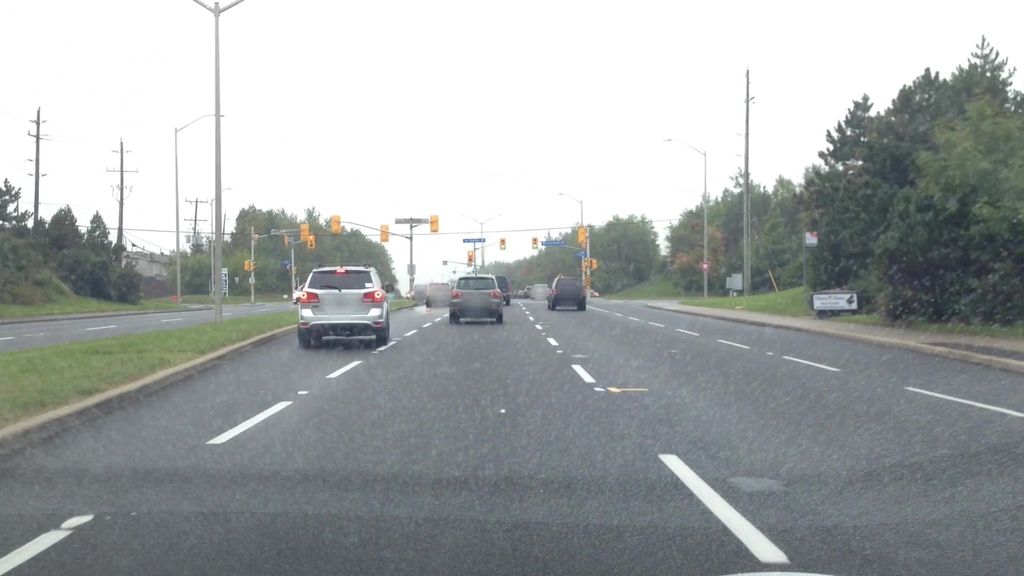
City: ottawa-gatineau